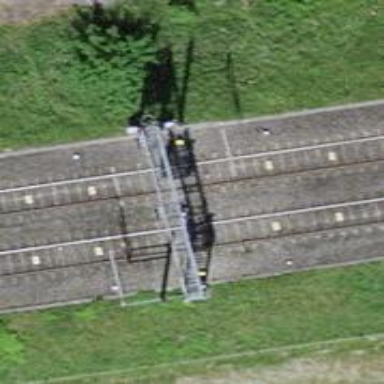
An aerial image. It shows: Railway signal.